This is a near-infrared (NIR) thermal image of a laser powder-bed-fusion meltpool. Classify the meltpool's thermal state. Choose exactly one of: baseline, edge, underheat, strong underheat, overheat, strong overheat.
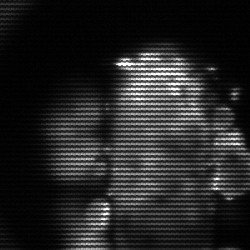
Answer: strong underheat